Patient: sex M, age 70
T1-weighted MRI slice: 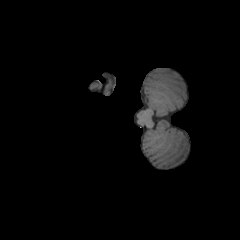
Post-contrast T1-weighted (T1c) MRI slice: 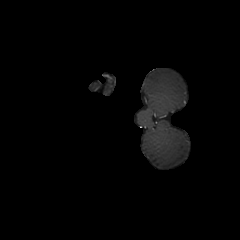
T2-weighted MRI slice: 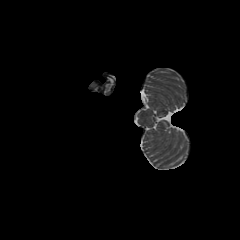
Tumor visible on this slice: no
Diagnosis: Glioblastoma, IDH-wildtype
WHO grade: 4